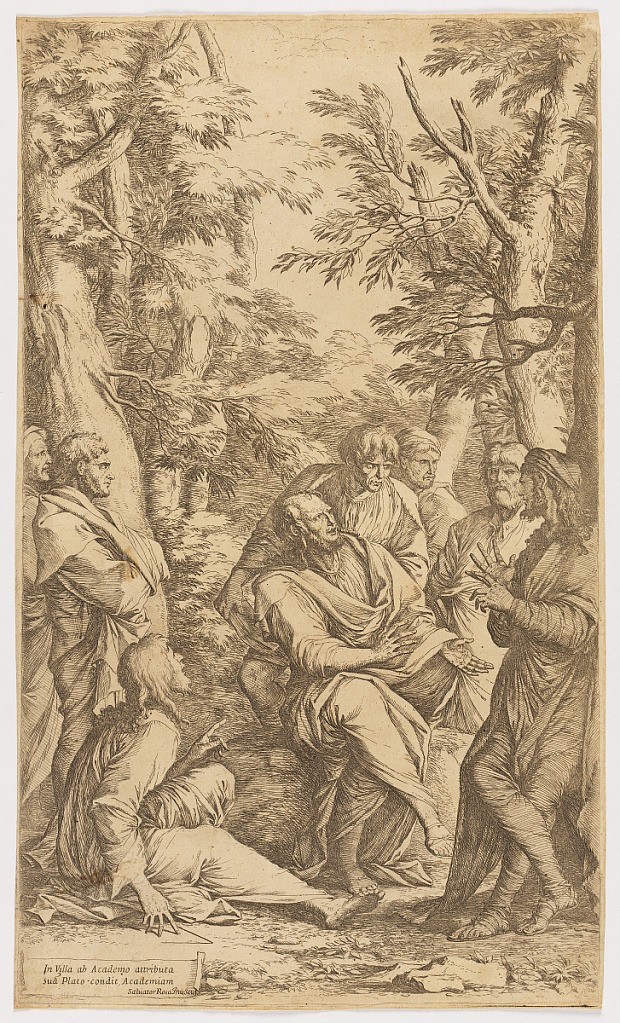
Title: The Academy of Plato
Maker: Salvator Rosa, Italian, 1615 - 1673
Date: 1662
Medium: Etching and drypoint
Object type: Print
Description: The garden of Plato's Academy: Plato in center, seated, surrounded by his students.